Question: How can I detect if the 'NSString' contains the 'NSTextAttachment' [OBJ] shown on the picture below?
Logging the text doesn't show anything besides plain text.
'''
NSLog(@" Message: %@", message);
'''
I managed to delete it with:
'''
NSCharacterSet *notAllowedChars = [[NSCharacterSet characterSetWithCharactersInString:@"abcdefghijklmnopqrstuvwxyzABCDEFGHIJKLMNOPQRSTUVWXYZ"] invertedSet];
NSString *resultString = [[conversation.lastMessage componentsSeparatedByCharactersInSet:notAllowedChars] componentsJoinedByString:@""];
'''
but it feels more like a hack than real solution. I am really surprised that it's even showing up since the message is an instance of the 'NSString' class...

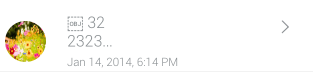
Answer: A text attachment is always associated with an NSAttachmentCharacter in the text. It is unprintable which is why you don't see it in the log. But you can search on it and delete it.